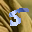
Label: 5